三年级 · 计数
数数图中一共有（）个长方形。

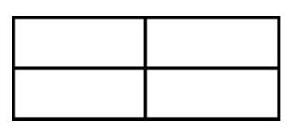
A. 4
B. 6
C. 9
答案: C
解析: $\mathrm{C}$

【分析】长方形的四个角都是直角, 长方形的对边相等且长大于宽, 本题根据长方形的特点数出长方形的个数即可。

【详解】 $4+2+2+1=9$ (个)

所以图中一共有 9 个长方形。

故答案为: C

【点睛】本题考查组合图形的计数, 长方形的特征及性质, 属于基础知识, 认真数清楚即可。